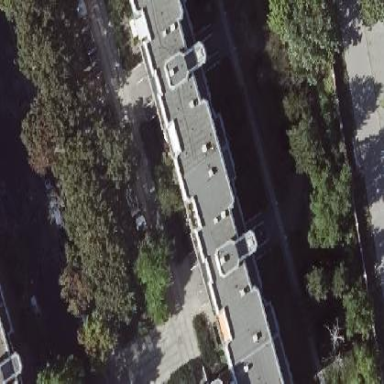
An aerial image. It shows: Concrete parking area for the apartment building.